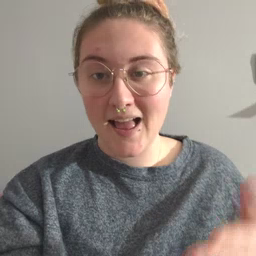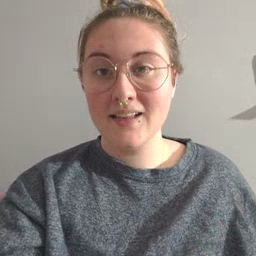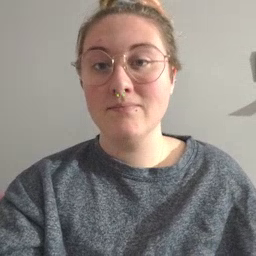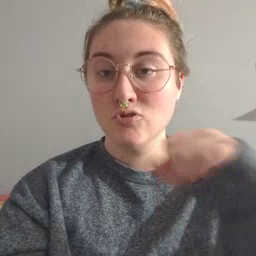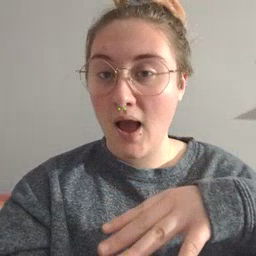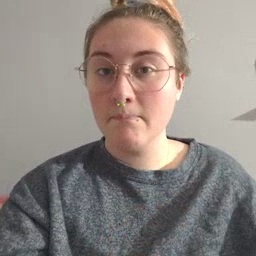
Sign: drop